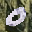
Label: 0